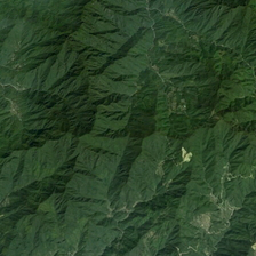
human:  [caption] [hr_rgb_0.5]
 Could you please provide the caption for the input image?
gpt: There are many pits on the mountain.

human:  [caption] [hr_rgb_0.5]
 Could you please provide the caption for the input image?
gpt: There are many pits on the mountain.

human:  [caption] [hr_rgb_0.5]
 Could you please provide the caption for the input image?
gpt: There are many holes in the mountain.

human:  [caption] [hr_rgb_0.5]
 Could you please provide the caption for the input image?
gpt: There are many pits on the mountain.

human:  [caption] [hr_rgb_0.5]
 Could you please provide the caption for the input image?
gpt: There are many pits on the mountain.